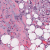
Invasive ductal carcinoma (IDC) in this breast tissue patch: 1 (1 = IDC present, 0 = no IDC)